Question: i have 4 Div Which is
1. Main Content Div
2. Inside Main Content Div i have another div which is for shadow
3. inside main Another div
I want to place two div next to each other. i really dont know what is going wrong with me
Here is my 'HTML'
'''
div id="Maincontent">
<div id="contentshadow" class="shadowCls"></div>
<div id="contentimg"> </div>
<div id="FindHotel"> </div>
'''
Here is my 'Css'
'''
#contentshadow.shadowCls {
border:2px solid;
transform:rotate(-5deg);
box-shadow:10px 10px 5px #888888;
height: 475px;
width: 100%;
color: Yellow;
float:right;
}
#contentimg{
border: 2px solid #F6C;
transform: rotate(0deg);
margin-top: 5px;
width: 58%;
height: 200px;
}
#FindHotel{
border:2px #9FF solid;
width:35%;
height:200px;
margin-left:60%;
margin:right:0;
margin-bottom:20%;
}
#Maincontent{
border: 2px solid;
margin-left:90px;
width: 80%;
height: 475px;
color: Green;
}
'''
<URL>

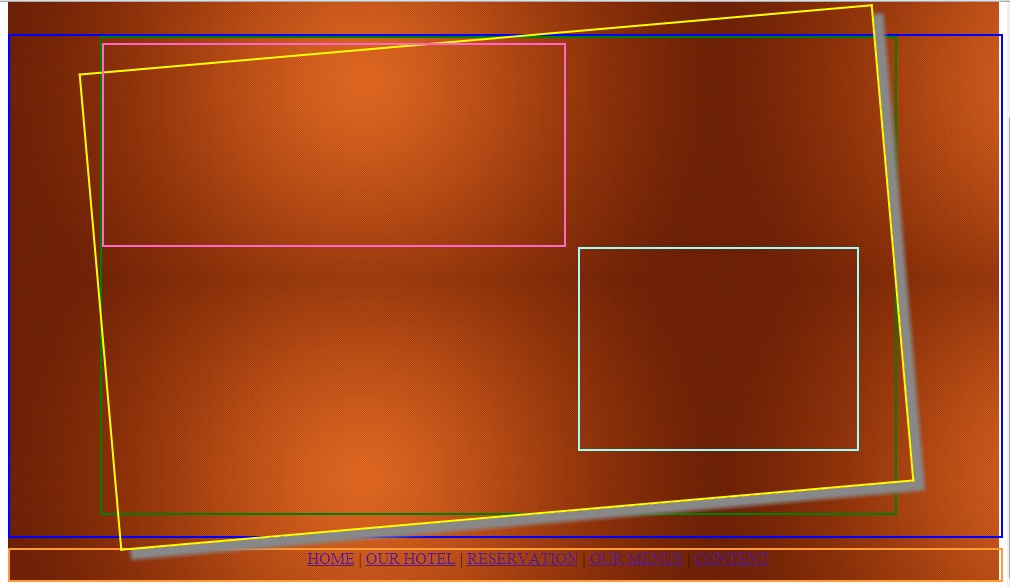
Answer: Because you want two elements to overlay another, you'll need to position them absolutely. You could avoid this by making them children of the larger element.
'''
#contentimg {
...
width: 42%;
position: absolute;
}
#FindHotel {
...
margin-left: 43%;
position: absolute;
margin-top: 5px;
}
'''
<URL>